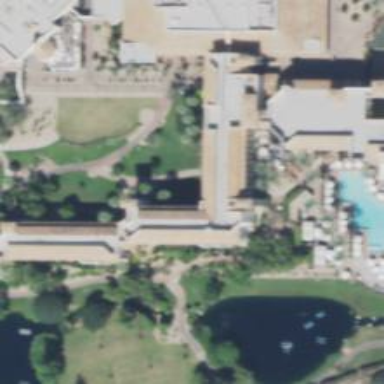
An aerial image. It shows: Conference center.